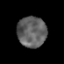
Tissue: prostate
Cell type: T cells
Senescence score: 0.2634
Nuclear area (px): 872
Mean DAPI intensity: 97.448